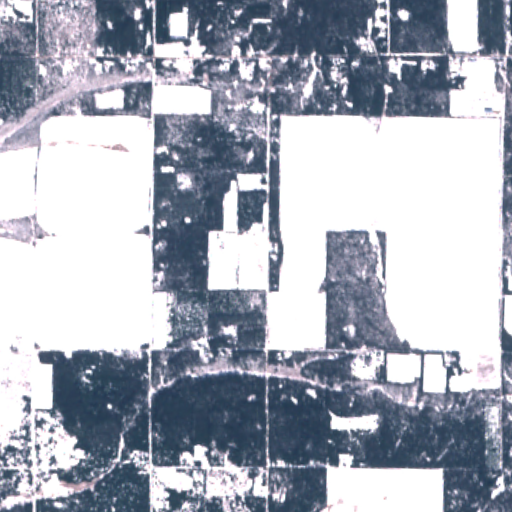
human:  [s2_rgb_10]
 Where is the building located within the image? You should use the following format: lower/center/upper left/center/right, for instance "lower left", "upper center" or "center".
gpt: The building is located in the lower left of the image.
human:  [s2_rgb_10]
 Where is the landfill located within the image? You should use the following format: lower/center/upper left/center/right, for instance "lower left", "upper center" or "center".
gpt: There is no landfill in the image.